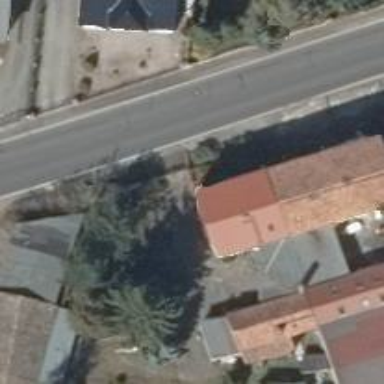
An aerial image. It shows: Residential building.